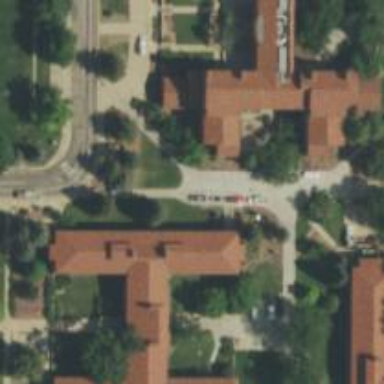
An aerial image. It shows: Dormitory building with roof made of roof tiles.